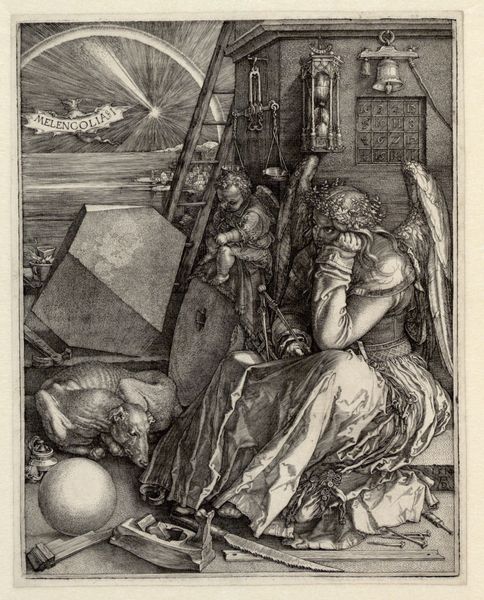
Titel: Melencolia I ( Die Melancholie)
Künstler: Albrecht Dürer
Standort: Wien
Institution: Albertina, Wien
Schlagwörter: flügel, fuß, himmel, meer, fenster, frau, grau, holz, symbol, haus, hund, tier, arm, bibel, kleidung, messer, rahmen, trauer, horizont, hütte, sonne, haare, frau kind, traurig, engel, putto, holzschnitt, schiff, schlafen, grafik, kuh, rand, leiter, melancholie, uhr, deutsch, nachdenklich, nagel, nägel, nachdenken, schaf, waage, dürr, stern, druck, radierung, stich, schwert, säbel, kugel, hobel, säge, glocke, schreiben, hammer, dürer, lineal, symbolik, geometrie, zange, regenbogen, zirkel, albrecht, albrecht dürer, komet, sternschnuppe, sanduhr, stundenuhr, kugeö, graif, mühlstein, melancholia, melencolia, tetraeder, melancolie, himmel#, melencolia i, enbgel, melancoliah, melencoliah, albrecht düere, zahlenspiel, melanchonie, albrecth